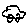
Label: car